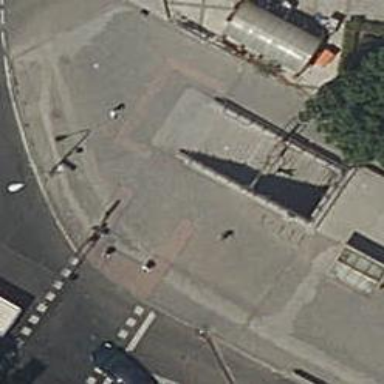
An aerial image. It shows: Subway station serving as public transport and railway station.